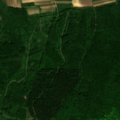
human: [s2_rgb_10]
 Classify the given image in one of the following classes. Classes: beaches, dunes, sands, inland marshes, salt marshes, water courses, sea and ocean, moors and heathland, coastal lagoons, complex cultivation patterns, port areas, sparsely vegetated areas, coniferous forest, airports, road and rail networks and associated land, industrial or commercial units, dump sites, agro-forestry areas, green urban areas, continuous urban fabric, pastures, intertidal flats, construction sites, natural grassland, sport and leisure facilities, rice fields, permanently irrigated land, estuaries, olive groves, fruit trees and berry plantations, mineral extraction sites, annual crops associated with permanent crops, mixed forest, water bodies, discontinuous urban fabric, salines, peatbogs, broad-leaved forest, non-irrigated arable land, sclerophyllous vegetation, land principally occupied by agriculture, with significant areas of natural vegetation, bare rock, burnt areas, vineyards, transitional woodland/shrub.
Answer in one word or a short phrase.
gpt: non-irrigated arable land, vineyards, broad-leaved forest